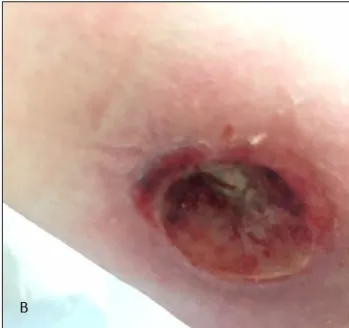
Due to an ulcer on the calf (B) and proximal from the knee, a through-knee amputation was thought to be most favorable for adequate healing and to minimize tissue damage.
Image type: endoscopy (airway_endoscopy)